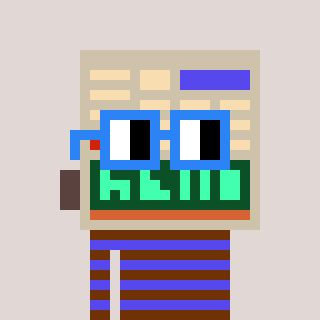
a pixel art character with square blue glasses, a calculator-shaped head and a computerblue-colored body on a warm background